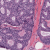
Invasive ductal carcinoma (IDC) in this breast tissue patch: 0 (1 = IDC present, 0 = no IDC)